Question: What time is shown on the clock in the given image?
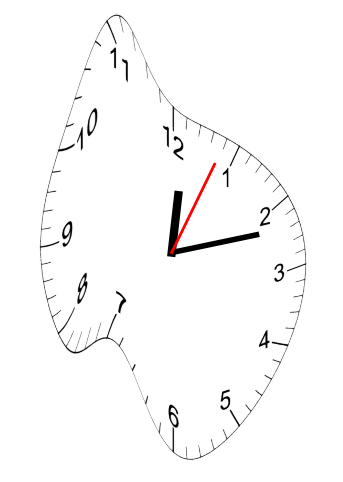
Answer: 12:12:04